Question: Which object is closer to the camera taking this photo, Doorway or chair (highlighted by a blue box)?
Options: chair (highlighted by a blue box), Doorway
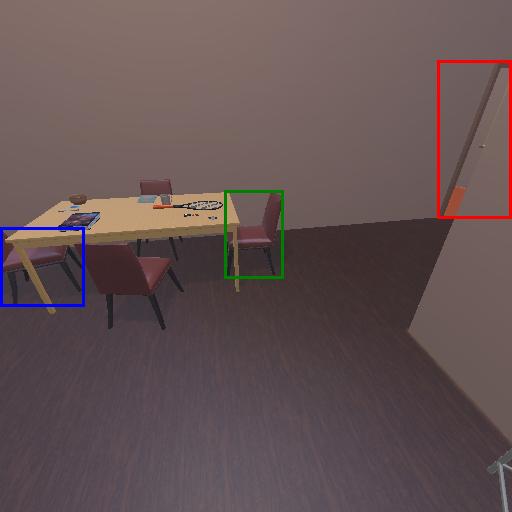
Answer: chair (highlighted by a blue box)